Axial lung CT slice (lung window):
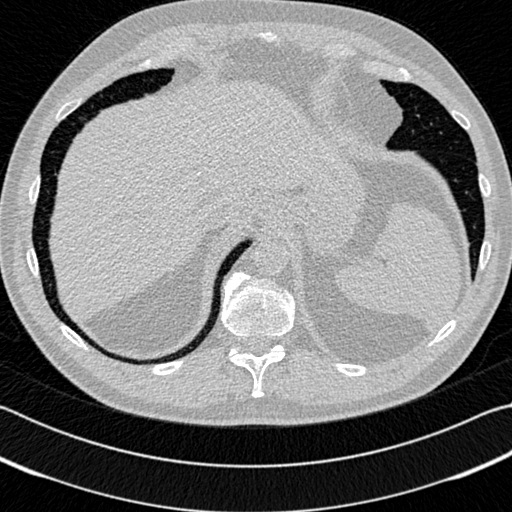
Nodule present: no